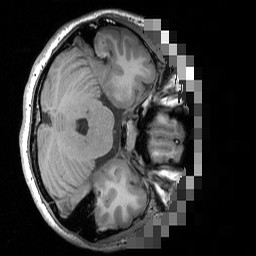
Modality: T1w
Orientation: axial
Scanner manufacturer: siemens
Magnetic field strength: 3 T
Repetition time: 1.5 s
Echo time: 0.00291 s